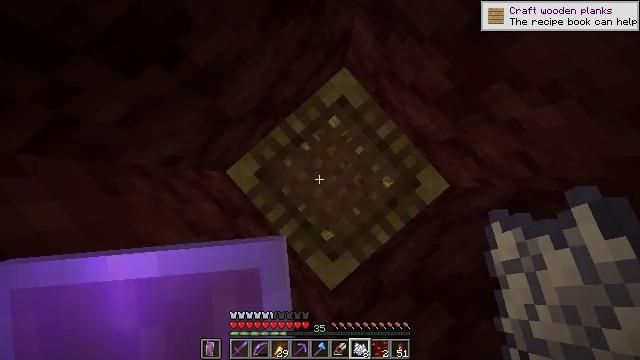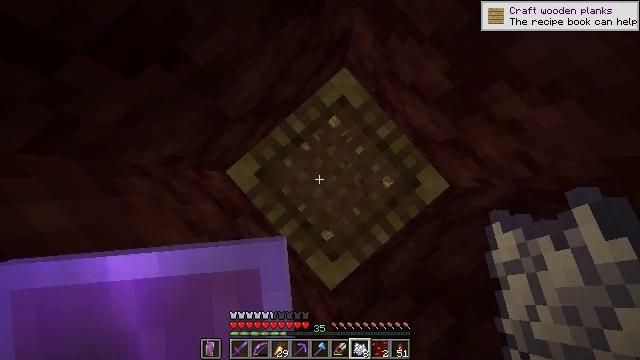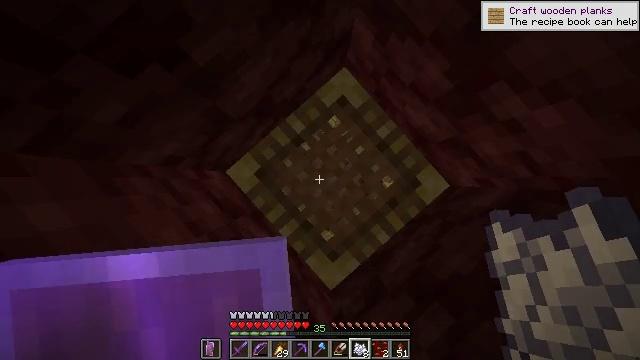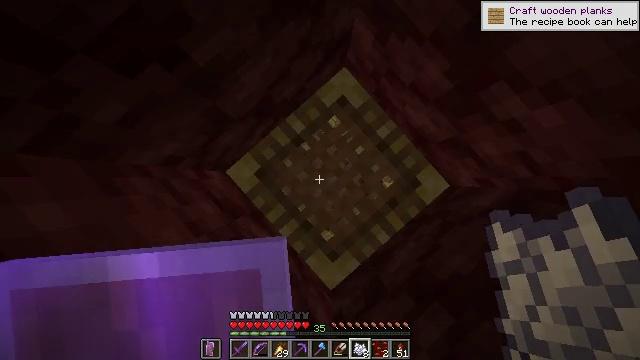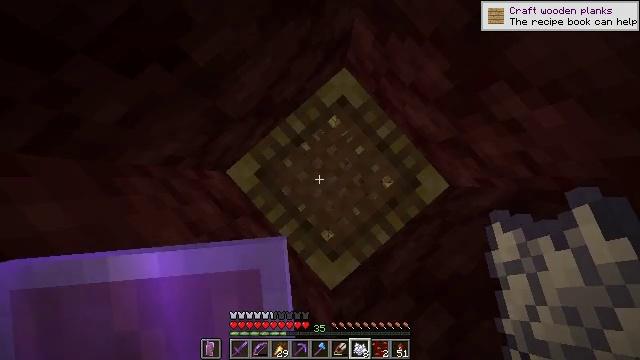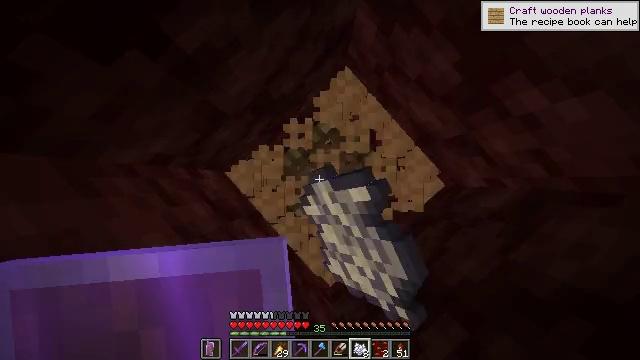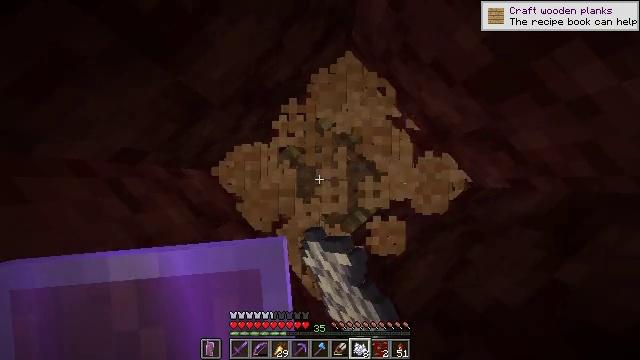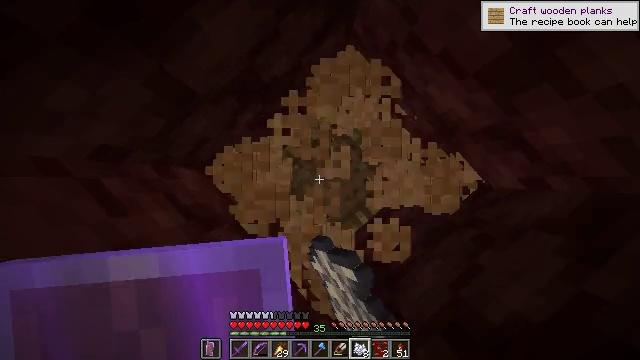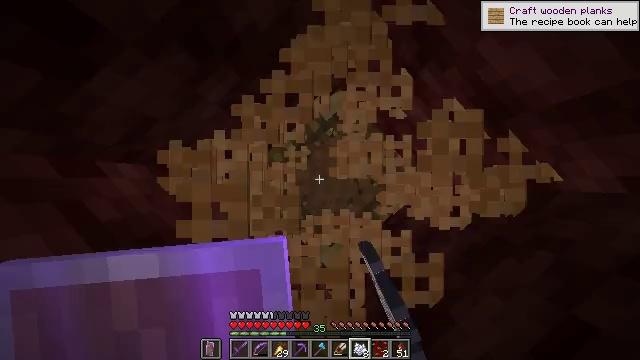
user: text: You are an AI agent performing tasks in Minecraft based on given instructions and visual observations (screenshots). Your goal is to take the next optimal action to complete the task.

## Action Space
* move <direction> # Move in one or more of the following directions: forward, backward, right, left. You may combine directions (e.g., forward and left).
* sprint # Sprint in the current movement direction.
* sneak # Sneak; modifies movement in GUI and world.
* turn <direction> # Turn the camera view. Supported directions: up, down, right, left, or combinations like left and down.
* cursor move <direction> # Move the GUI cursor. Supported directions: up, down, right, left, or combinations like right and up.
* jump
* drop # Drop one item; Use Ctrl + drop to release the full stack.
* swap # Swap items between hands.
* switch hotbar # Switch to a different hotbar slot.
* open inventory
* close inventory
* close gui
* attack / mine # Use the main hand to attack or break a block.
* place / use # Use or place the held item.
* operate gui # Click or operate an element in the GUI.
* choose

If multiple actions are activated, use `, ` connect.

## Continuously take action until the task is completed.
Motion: motion action
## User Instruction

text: Break the weeping vines hanging from the ceiling.
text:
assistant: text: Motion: no_op
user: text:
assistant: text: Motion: no_op
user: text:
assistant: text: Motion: no_op
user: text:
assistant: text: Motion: attack / mine
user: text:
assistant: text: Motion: attack / mine
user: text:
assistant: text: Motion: no_op
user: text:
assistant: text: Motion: no_op
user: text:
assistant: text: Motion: no_op
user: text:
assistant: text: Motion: no_op